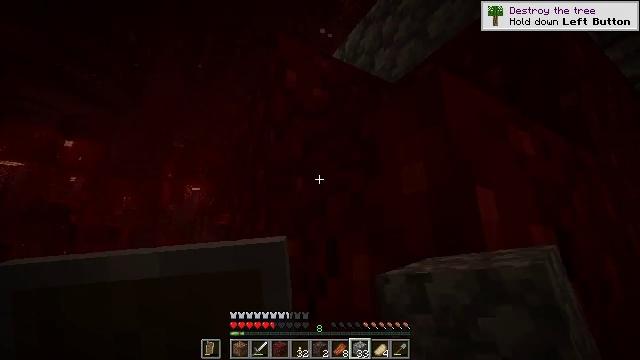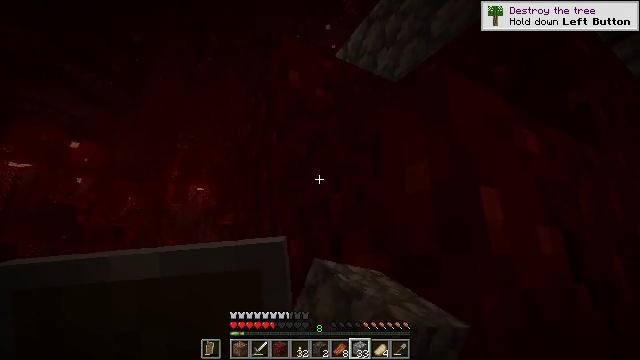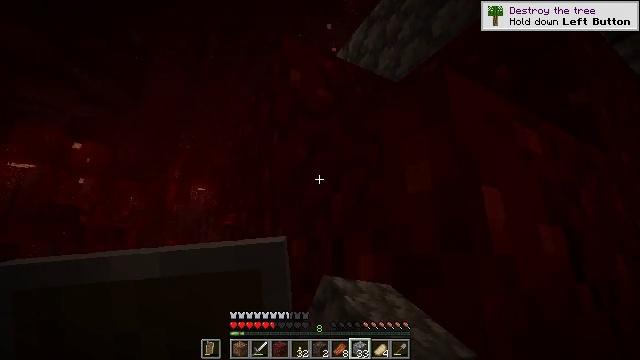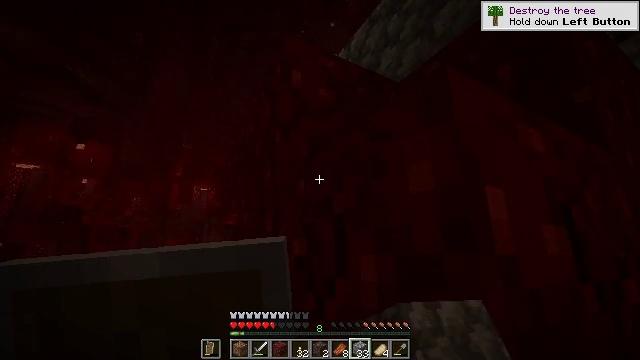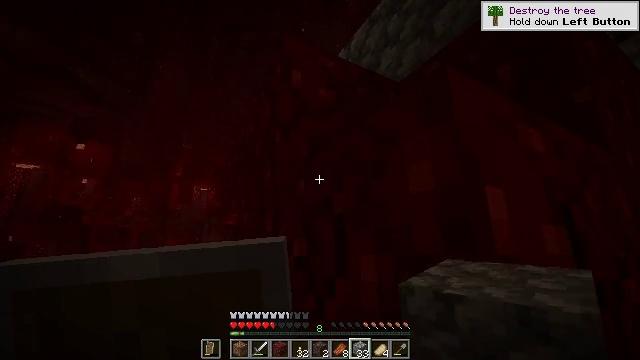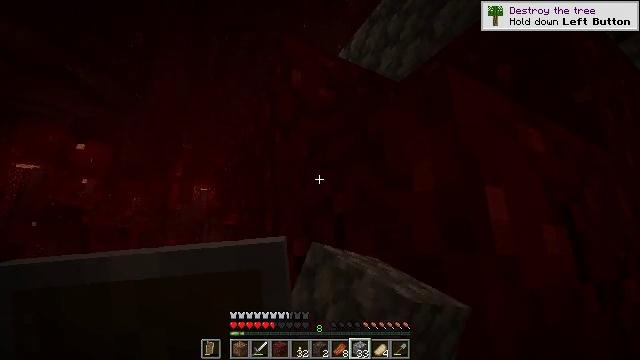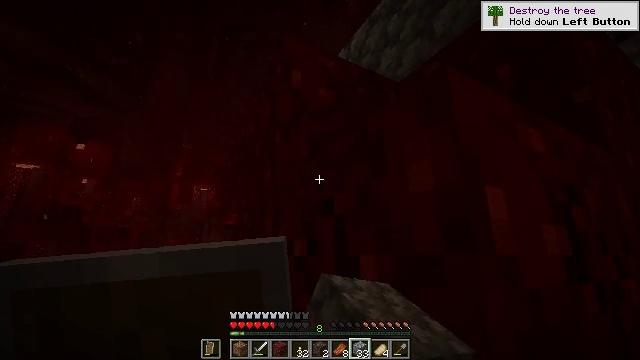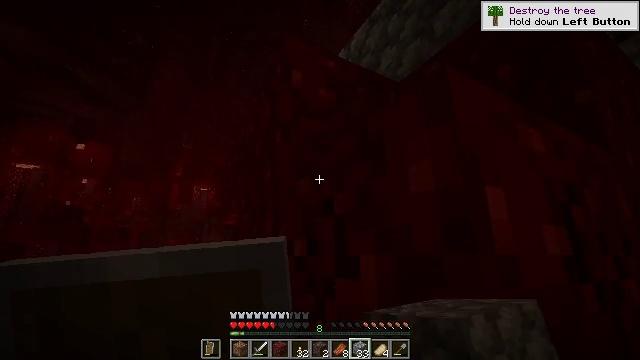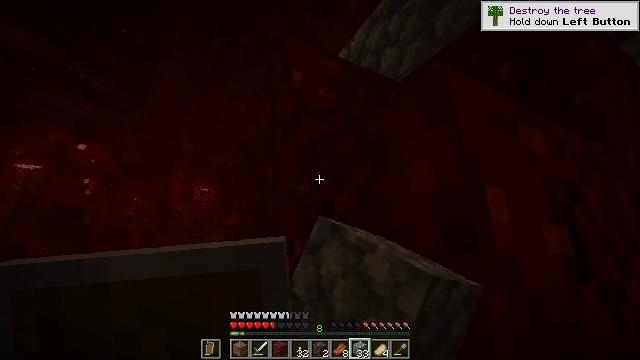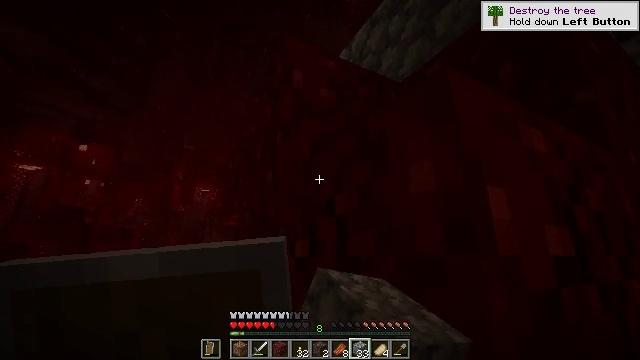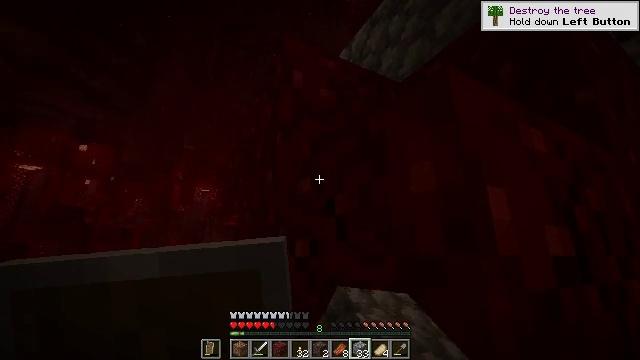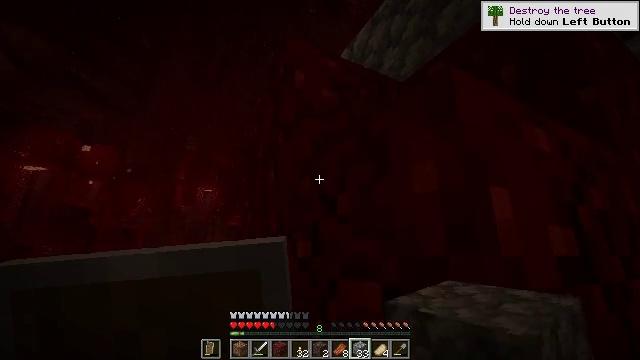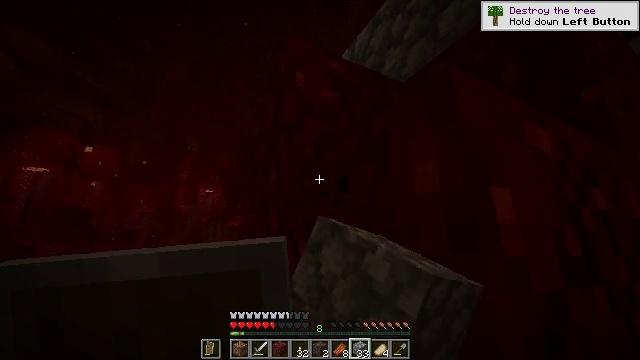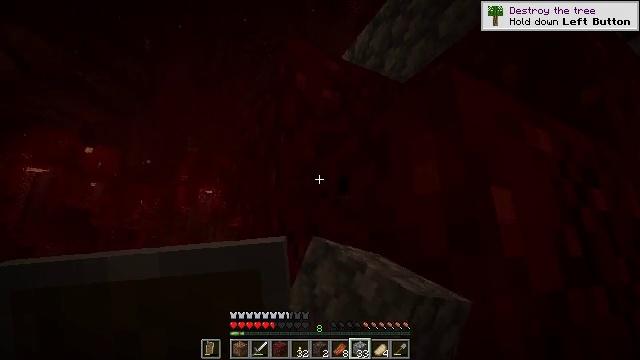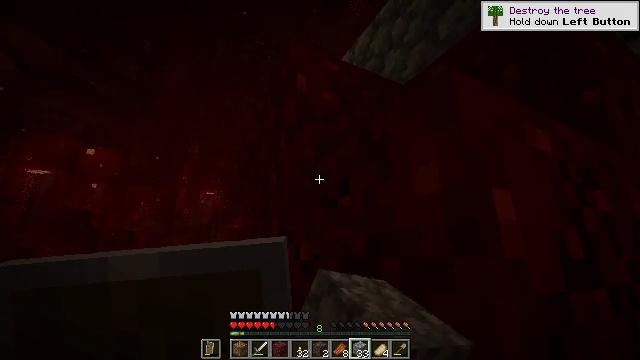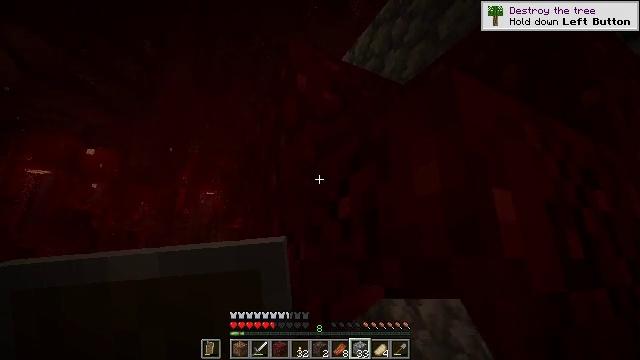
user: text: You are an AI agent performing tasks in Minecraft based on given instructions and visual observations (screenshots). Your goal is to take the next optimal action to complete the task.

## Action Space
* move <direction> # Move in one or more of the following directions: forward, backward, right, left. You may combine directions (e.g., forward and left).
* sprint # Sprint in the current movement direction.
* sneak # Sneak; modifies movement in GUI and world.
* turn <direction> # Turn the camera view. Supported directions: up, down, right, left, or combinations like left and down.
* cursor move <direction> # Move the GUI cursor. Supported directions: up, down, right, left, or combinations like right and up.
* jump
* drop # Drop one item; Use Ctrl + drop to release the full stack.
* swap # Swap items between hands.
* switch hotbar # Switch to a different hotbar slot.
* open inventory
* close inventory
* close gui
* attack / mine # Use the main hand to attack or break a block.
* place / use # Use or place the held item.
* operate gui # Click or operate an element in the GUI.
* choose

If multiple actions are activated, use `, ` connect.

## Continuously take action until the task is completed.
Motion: motion action
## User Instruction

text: Break the nether wart block with a tool.
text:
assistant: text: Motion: attack / mine
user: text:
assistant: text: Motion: attack / mine
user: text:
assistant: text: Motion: attack / mine
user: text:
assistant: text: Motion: attack / mine
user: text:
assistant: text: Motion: attack / mine
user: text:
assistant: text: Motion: attack / mine
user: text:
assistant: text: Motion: attack / mine
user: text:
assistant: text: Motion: attack / mine
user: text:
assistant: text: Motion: attack / mine
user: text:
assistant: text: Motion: attack / mine
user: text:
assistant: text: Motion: attack / mine
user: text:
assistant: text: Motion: attack / mine
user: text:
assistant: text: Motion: attack / mine
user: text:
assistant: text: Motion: attack / mine
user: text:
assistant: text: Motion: attack / mine
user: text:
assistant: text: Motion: attack / mine
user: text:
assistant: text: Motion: attack / mine
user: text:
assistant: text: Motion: attack / mine
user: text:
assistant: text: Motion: attack / mine
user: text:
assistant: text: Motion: attack / mine
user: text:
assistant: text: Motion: attack / mine
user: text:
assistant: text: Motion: attack / mine
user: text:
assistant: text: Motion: attack / mine
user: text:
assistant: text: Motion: attack / mine
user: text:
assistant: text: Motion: attack / mine
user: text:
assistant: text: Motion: attack / mine
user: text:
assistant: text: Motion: attack / mine
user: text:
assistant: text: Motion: attack / mine
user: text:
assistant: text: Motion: attack / mine
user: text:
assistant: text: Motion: attack / mine